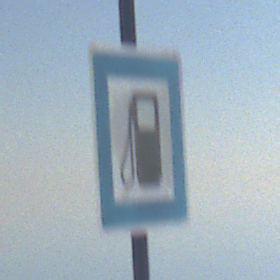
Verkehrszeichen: Tankstelle
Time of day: MorningAfternoon
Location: Outdoor (Nature)
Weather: PartlyCloudy
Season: NotSpecified
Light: Natural